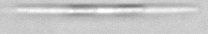
Label: Pseudo-nitzschia